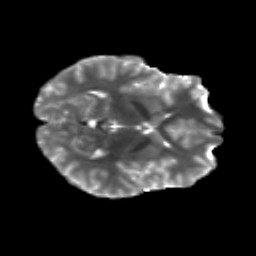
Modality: T2w
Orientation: axial
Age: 18
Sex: male
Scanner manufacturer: siemens
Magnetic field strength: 3 T
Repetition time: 8.8 s
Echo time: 0.085 s